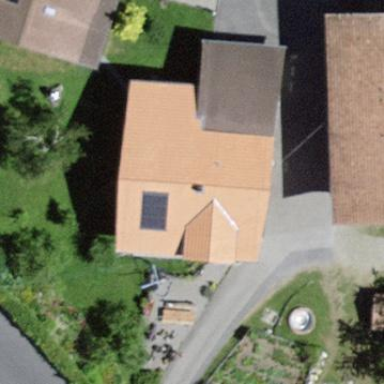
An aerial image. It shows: Gabled roof on residential building.